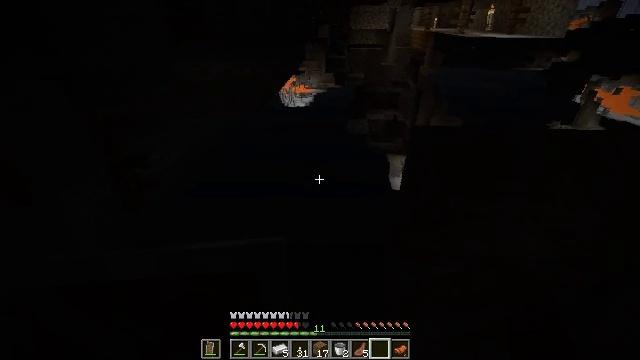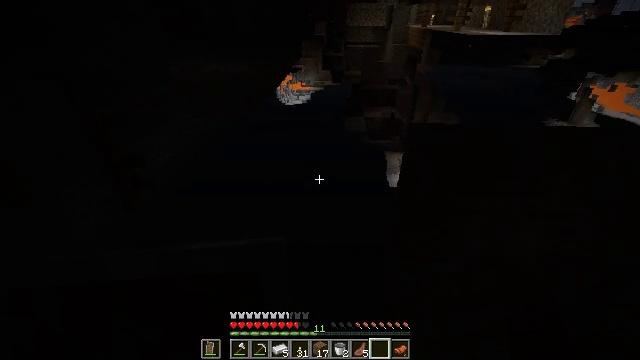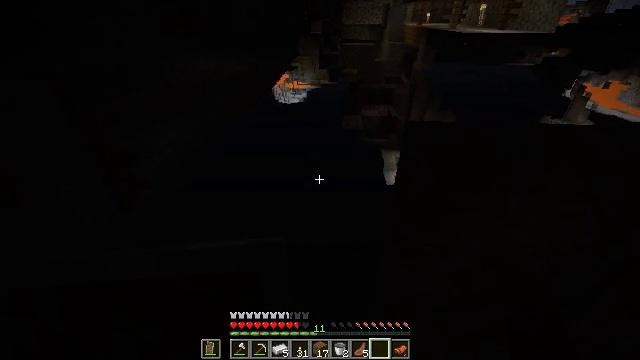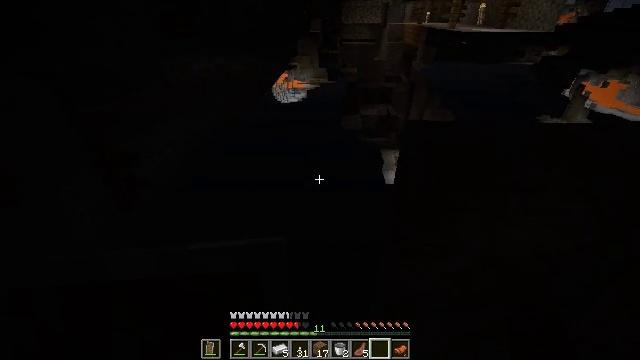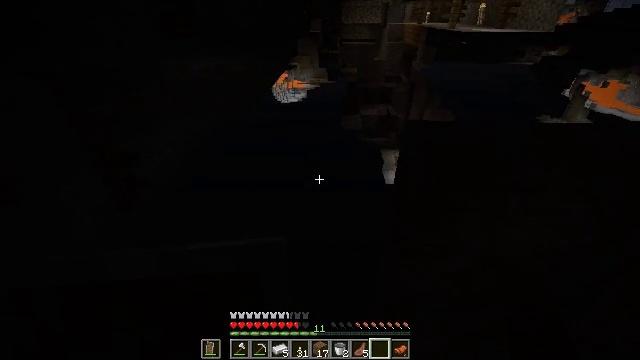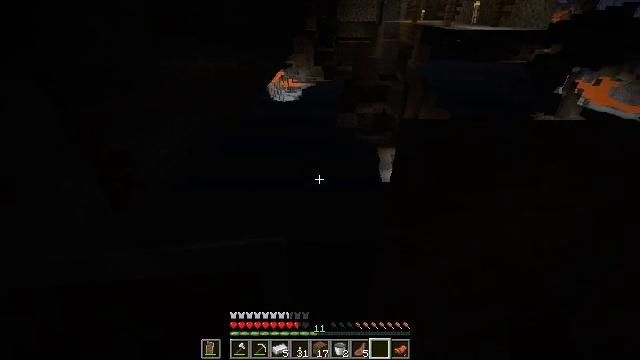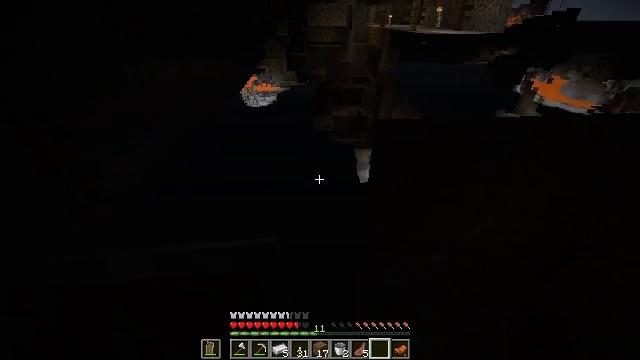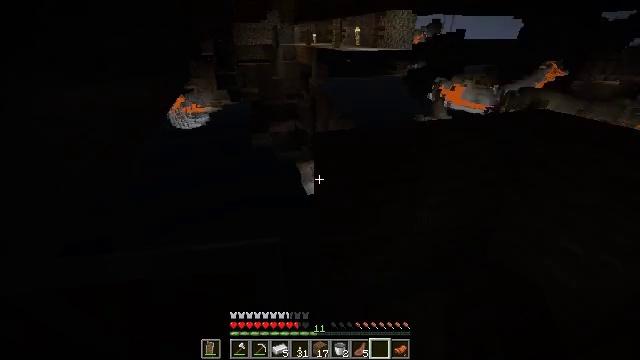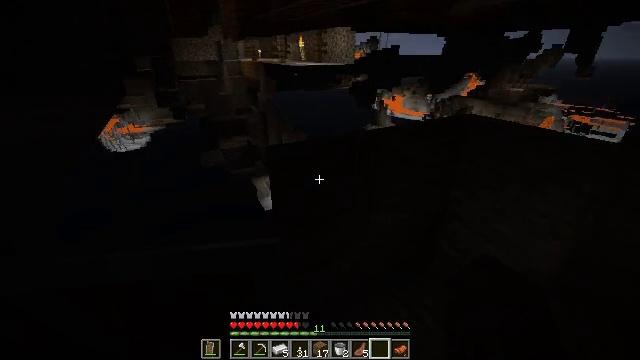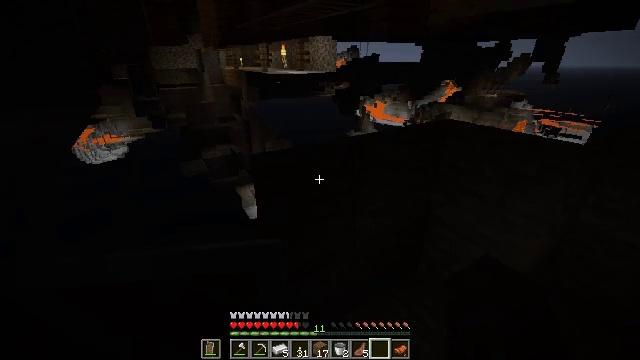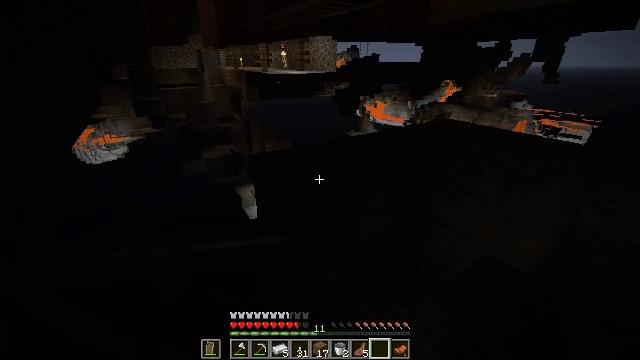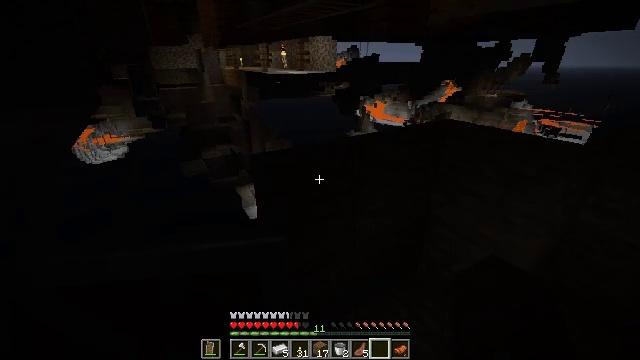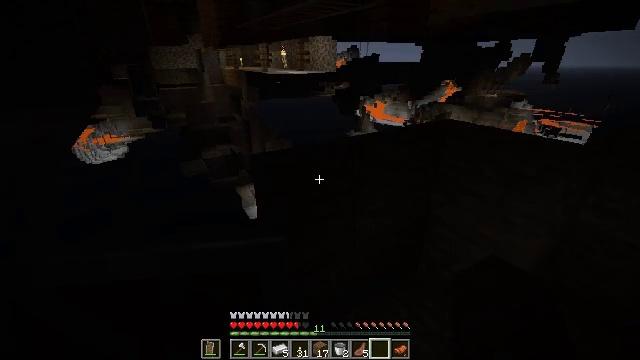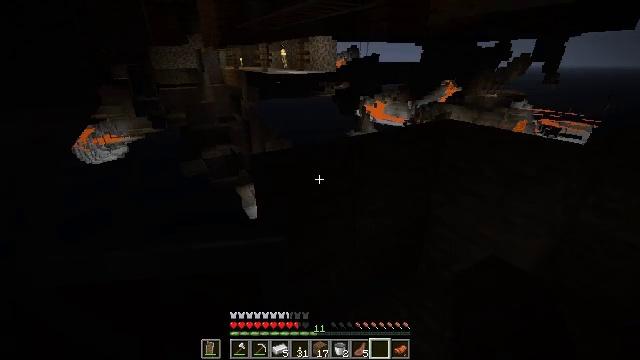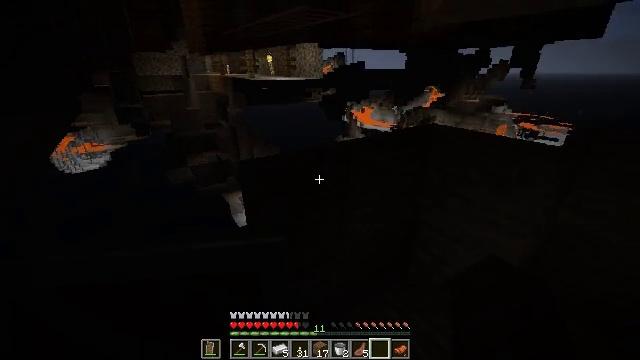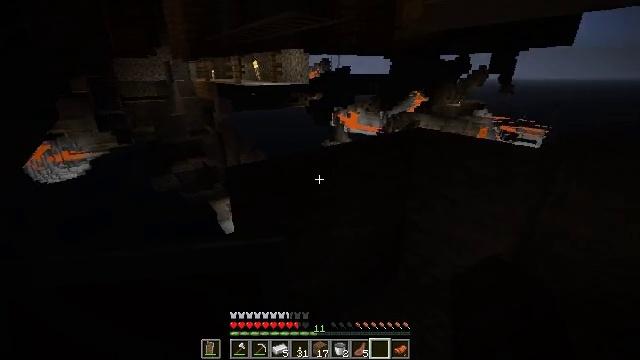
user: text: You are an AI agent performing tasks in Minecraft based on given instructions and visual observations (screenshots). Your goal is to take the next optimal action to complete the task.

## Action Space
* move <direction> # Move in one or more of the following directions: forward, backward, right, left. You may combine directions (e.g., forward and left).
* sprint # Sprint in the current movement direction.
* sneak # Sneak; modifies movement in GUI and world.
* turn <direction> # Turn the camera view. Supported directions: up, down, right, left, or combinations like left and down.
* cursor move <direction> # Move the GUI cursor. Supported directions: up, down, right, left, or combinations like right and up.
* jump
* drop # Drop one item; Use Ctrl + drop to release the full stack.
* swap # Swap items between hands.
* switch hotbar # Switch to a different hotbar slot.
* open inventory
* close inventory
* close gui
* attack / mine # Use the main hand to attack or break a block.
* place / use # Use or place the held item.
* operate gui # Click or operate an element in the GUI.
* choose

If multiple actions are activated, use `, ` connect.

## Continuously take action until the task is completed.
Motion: motion action
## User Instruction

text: Collect the composter for reuse.
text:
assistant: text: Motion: no_op
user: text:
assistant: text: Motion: no_op
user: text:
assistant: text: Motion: no_op
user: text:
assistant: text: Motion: no_op
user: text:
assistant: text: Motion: no_op
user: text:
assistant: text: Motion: turn right
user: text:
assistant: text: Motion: turn right and up
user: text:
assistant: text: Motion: turn right and up
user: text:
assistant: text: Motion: turn right and up
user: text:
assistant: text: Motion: no_op
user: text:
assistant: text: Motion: no_op
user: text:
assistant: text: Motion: no_op
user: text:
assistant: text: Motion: no_op
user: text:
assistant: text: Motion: turn right and up
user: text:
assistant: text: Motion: turn right and up
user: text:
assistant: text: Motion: turn right
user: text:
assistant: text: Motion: turn right and up
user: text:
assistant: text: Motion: turn right and up
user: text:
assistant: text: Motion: turn right
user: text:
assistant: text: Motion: no_op
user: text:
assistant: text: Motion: no_op
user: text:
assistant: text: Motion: no_op
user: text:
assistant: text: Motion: attack / mine
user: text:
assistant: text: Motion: attack / mine
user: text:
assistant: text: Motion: attack / mine
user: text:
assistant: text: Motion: attack / mine
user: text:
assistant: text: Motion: attack / mine
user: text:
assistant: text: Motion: attack / mine
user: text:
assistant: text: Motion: attack / mine
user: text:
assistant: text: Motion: attack / mine